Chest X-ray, PA view. Patient: 48 years old, sex M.
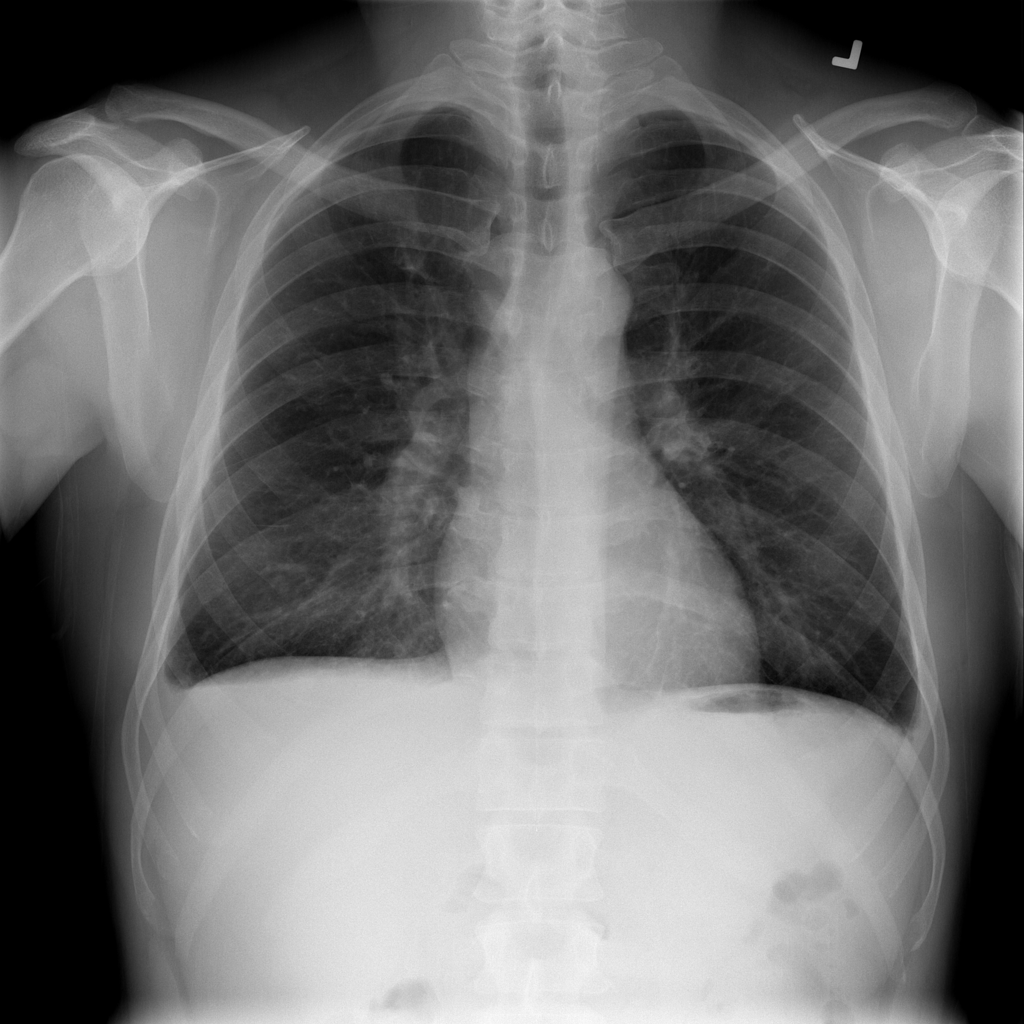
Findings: Effusion